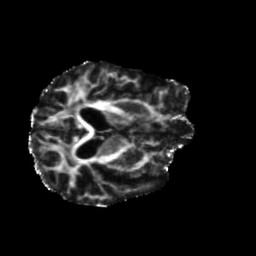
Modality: FA
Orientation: axial
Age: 43
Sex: male
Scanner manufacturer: siemens
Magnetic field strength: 3 T
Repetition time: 5.47 s
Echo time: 0.0854 s